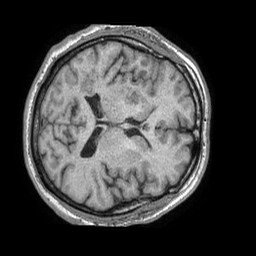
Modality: T1w
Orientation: axial
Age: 58
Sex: male
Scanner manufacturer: philips
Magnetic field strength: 1.5 T
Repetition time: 0.007774 s
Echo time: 0.003601 s